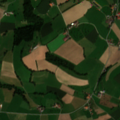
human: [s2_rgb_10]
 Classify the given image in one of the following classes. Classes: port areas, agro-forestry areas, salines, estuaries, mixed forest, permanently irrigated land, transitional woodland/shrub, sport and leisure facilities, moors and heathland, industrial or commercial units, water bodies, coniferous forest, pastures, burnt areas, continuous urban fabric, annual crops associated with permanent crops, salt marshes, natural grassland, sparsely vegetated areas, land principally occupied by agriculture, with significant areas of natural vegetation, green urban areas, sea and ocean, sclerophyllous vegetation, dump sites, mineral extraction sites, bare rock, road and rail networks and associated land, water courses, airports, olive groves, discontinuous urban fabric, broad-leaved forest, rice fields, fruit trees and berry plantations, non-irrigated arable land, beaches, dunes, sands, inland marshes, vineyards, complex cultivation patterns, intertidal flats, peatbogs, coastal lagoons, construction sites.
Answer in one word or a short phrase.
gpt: land principally occupied by agriculture, with significant areas of natural vegetation